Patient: sex M, age 35
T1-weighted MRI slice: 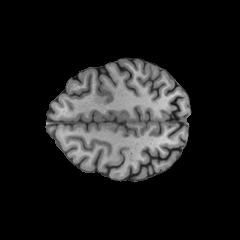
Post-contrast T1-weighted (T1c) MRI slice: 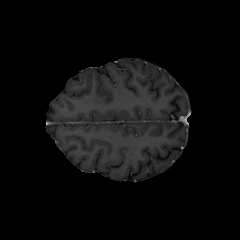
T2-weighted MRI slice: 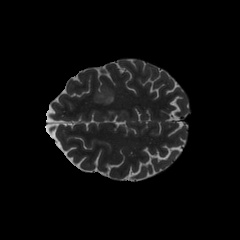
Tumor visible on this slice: yes
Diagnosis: Astrocytoma, IDH-mutant
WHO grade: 3